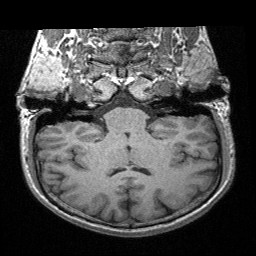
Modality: T1w
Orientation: sagittal